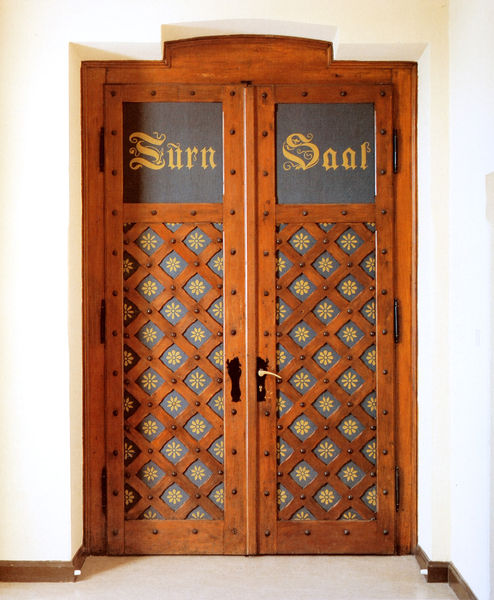
Titel: Volksschule Haimhauserstr. 23, München-Schwabing (Türe zum Turnsaal)
Künstler: Theodor Fischer
Standort: München
Institution: Schule an der Haimhauserstraße
Schlagwörter: blau, flügel, weiß, gelb, blume, blumen, braun, fenster, glas, grau, holz, licht, raum, schwarz, tür, zimmer, blüten, gebäude, rot, schloss, karo, muster, ornament, alt, wand, architektur, rahmen, sockel, birke, gitter, boden, gold, turm, henkel, relief, schrift, ecke, leiste, zwei, schule, fischer, mauer, grafik, türe, saal, bordüre, jugendstil, floral, flügeltür, türflügel, deutsch, nägel, nieten, geschlossen, foto, fotografie, wände, griff, karos, eingang, gang, motiv, münchen, text, flur, türstock, photo, verziert, portal, raute, rauten, scharniere, biedermeier, klinke, türklinke, maserung, handwerk, pforte, putz, scharnier, türgriff, historismus, kassetten, bemalung, fotographie, fraktur, riemerschmid, netz, altdeutsch, beschläge, lasur, schanier, schaniere, rosetten, schlüsselloch, kassette, holztür, kassettierung, doppeltür, turn, theodor fischer, ausstattung, holzverkleidung, bechriftung, doppelflügel, lattung, luisenschule, nagelköpfe, rahemen, reformbau, sockelleiste, turnen, turnhalle, turnsaal, tischlerei, niete, lackierung, entre, fußleiste, kunstschmied, a, d, bh, oklinke, saaltür, ert, surn, cv, zh, dieser schwachkopf